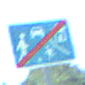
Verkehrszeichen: EndeVerkehrsberuhigterBereich
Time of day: Midday
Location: Outdoor (Nature)
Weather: Clear
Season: Summer
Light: Natural